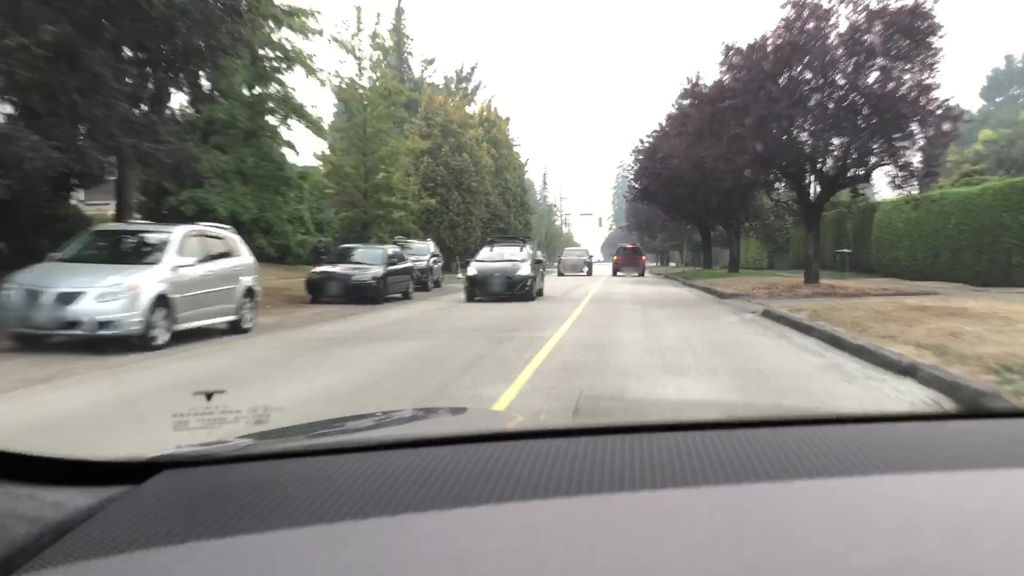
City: vancouver